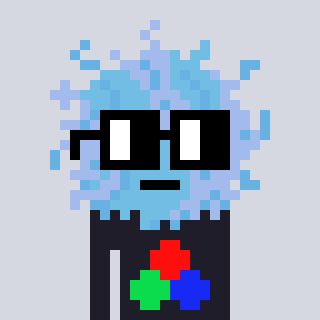
a pixel art character with square black glasses, a lint-shaped head and a grayscale-colored body on a cool background